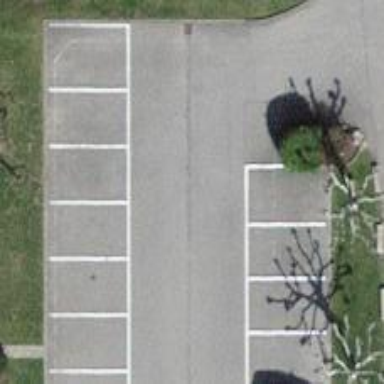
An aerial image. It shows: Road serving as parking aisle.